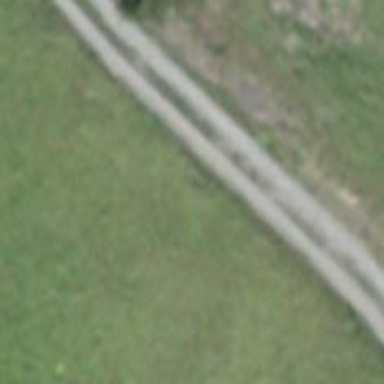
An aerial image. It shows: Track road with fine gravel surface.